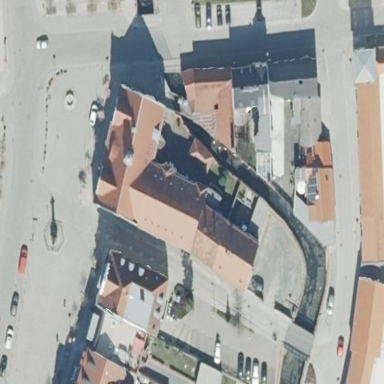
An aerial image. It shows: Grey town hall building.